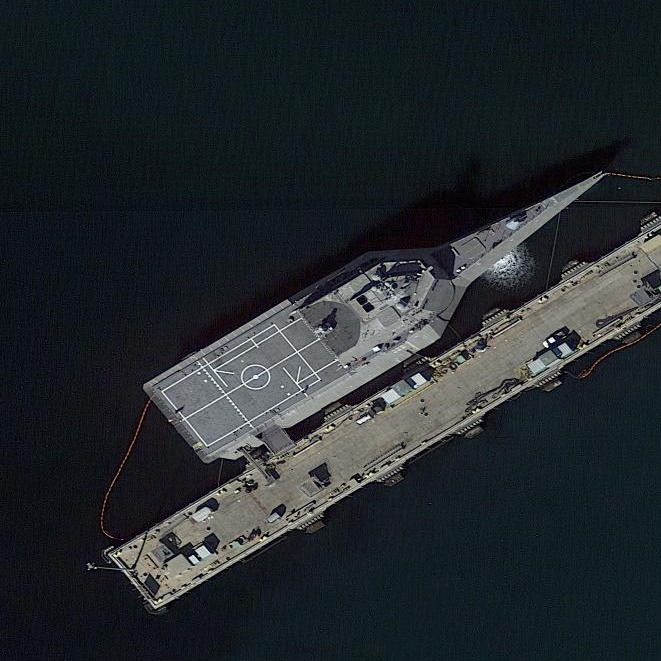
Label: Independence-class_combat_ship